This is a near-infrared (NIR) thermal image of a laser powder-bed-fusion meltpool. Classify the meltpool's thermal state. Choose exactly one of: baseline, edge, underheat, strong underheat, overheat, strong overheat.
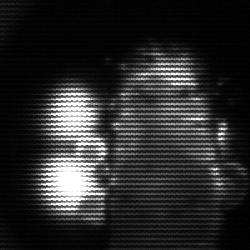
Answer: strong underheat